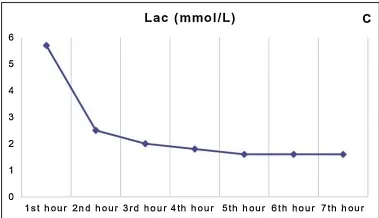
Lactate clearance.
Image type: pathology (immunostaining)